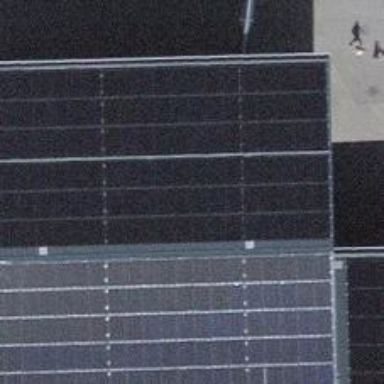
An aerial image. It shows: Solar photovoltaic panel generator.